Question: I currently have a project in Java set up with the following directory structure in Eclipse:

And in my code I have the following lines:
'''
InputStream is = this.getClass().getClassLoader().getResourceAsStream("resources/config");
BufferedReader bufferedReader = new BufferedReader(new InputStreamReader(is));
'''
However, the 'InputStream is' always gets assigned to null, which causes a crash when it gets to the second line. I know it has something to do with how I set up the path that it's looking for, but I can't figure out exactly why it isn't working.
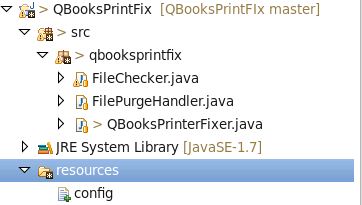
Answer: Your 'config' file is in your project, somewhere on the file system.
However, Eclipse isn't putting it on the classpath. To force it to be on the classpath, right click your folder and add it as a source folder. Eclipse will then add it to the root of the classpath. You can retrieve it with
'''
InputStream is = this.getClass().getResourceAsStream("/config");
'''
Eclipse puts everything in 'resources' source folder starting at the root of the classpath. Therefore
'resources/config'
will appear in classpath as
'''
/config
/qbooksprintfix/FileChecker
/qbooksprintfxi/FilePurgeHandler
/...
'''